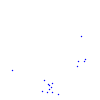
Particle: proton